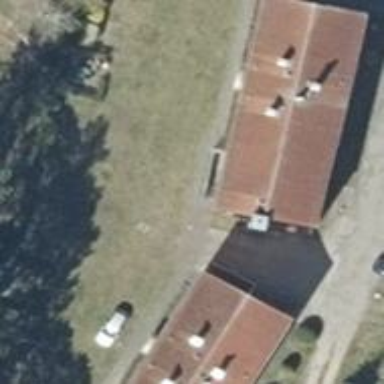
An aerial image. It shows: Gabled house with red roof oriented along direction.